Question: I'm working on a DNN website, I have a user account with Admin privileges but don't have access to the Host Account. I do have FTP access and have been browsing around the file-structure and have seen some files referring to search.
The search is not working on the website so I was hoping I could replace the back-end code which runs the search, via FTP.
What files would need to be replaced to make sure they are not corrupted/buggy.
I realize doing this may not solve the problem, so any other advice as to trouble-shooting or possible solutions are appreciated.

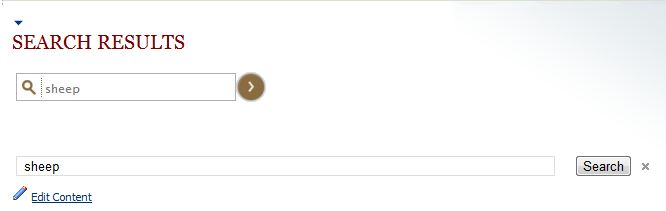
Answer: The solution I ended up using for this problem because I could find no other solution without having the Super-User account access. Was to implement Google's Custom Search Engine, with the multi-page option.
<URL>
In my case the original search engine was working via GET command with a value of q. This is the same as Google's CSE multi-page option. So I was able to simply remove the old search results html from a module and replace it with the html snippet provided by Google.